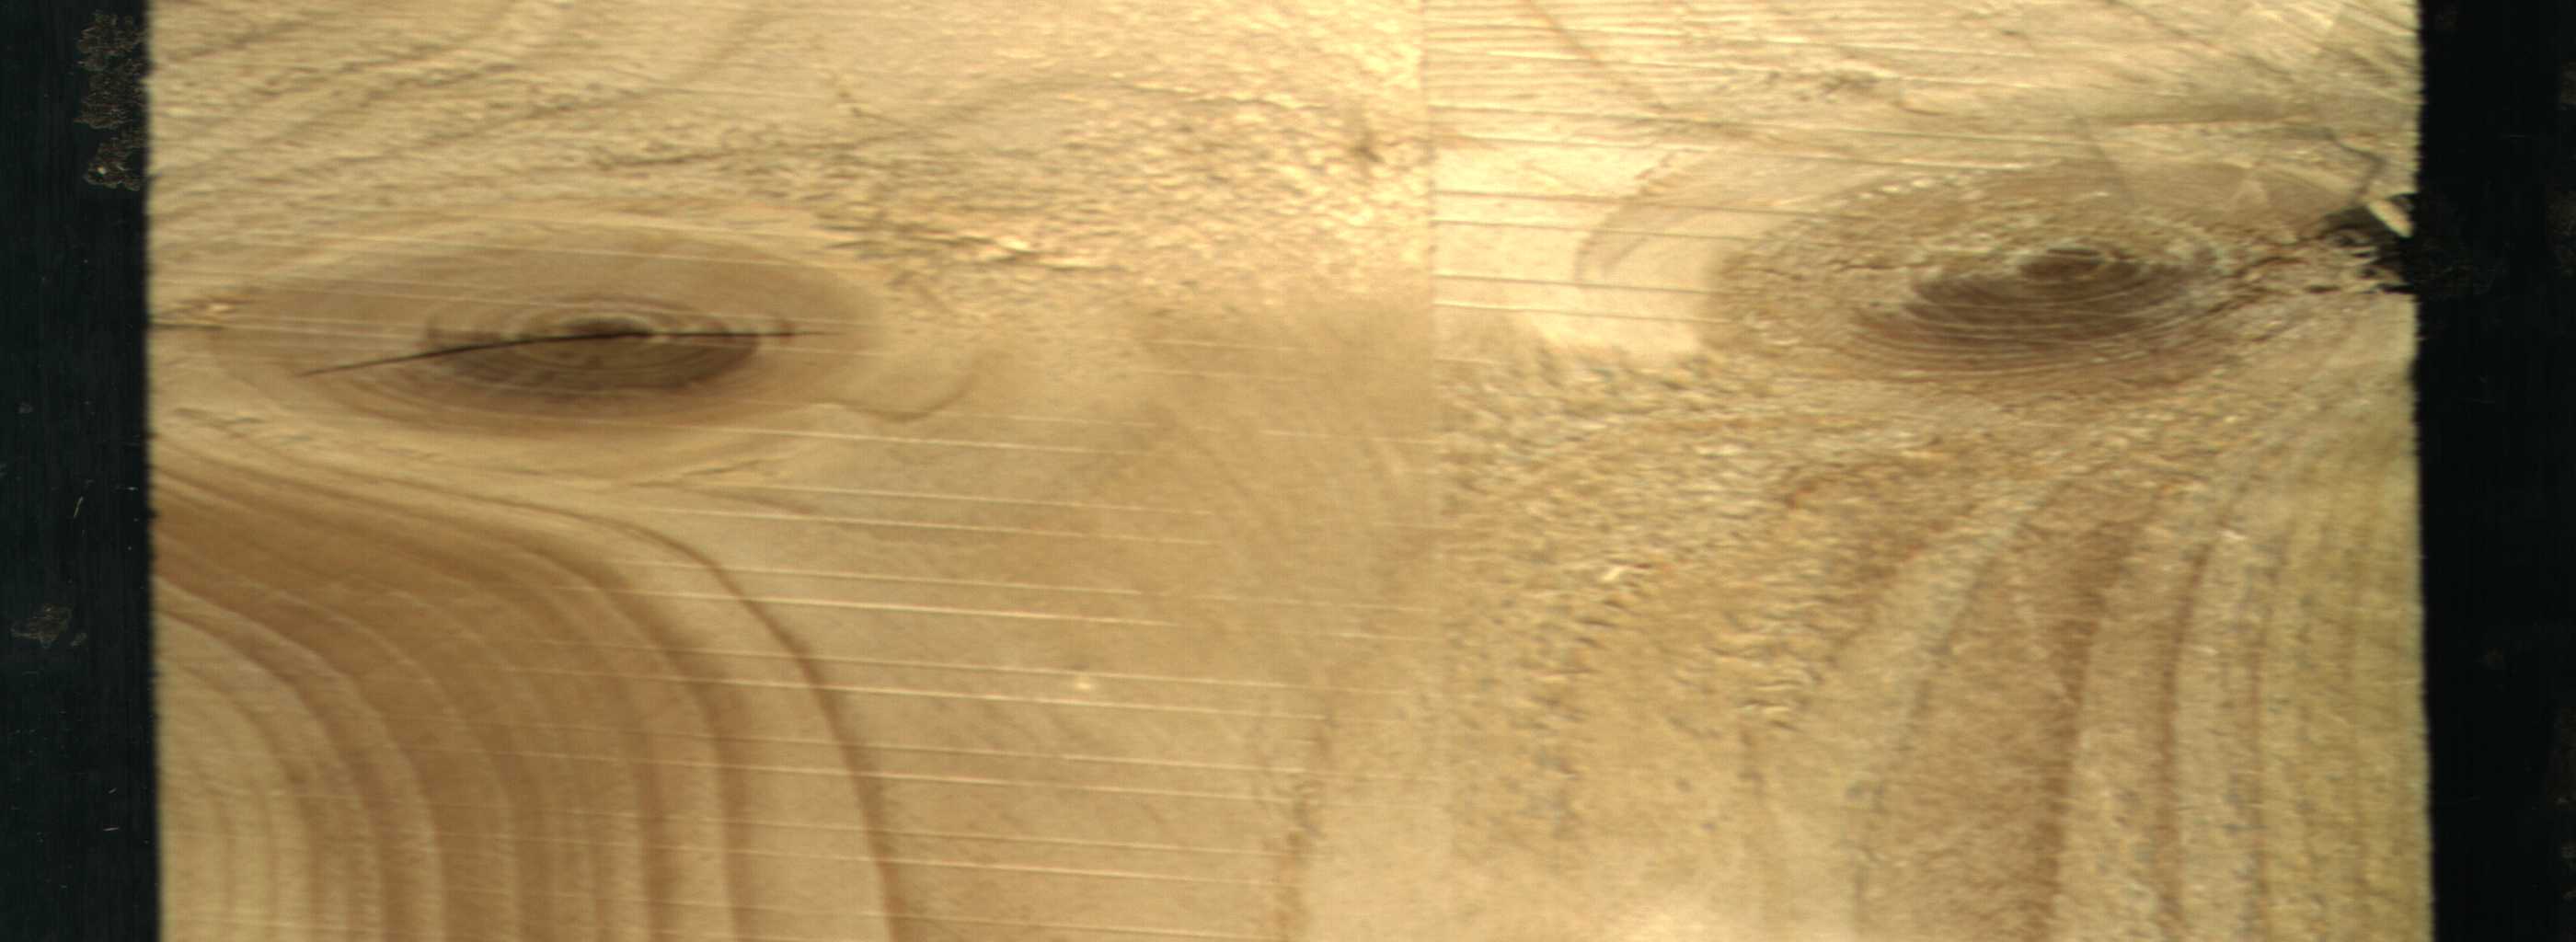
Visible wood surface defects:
knot_with_crack
Live_Knot